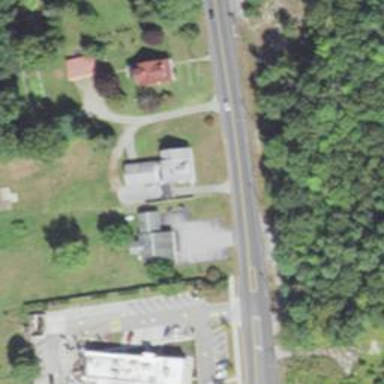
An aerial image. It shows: Veterinary facility.